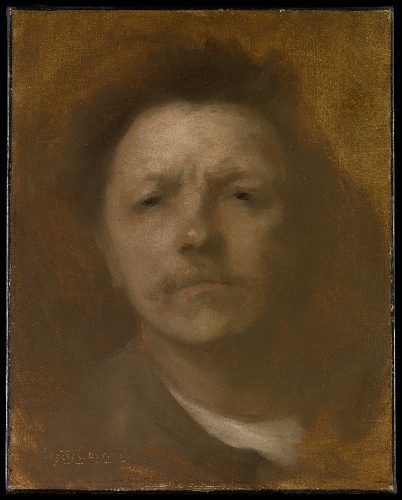
Title: Self-Portrait
Artist: Eugène Carrière
Artist bio: French, Gournay-sur-Marne 1849–1906 Paris
Date: ca. 1893
Object type: Painting
Classification: Paintings
Medium: Oil on canvas
Dimensions: 16 1/4 x 12 7/8 in. (41.3 x 32.7 cm)
Department: European Paintings
Credit line: Purchase, Albert Otten Foundation Gift, 1979
Accession year: 1979
Repository: Metropolitan Museum of Art, New York, NY
Tags: Men|Self-portraits